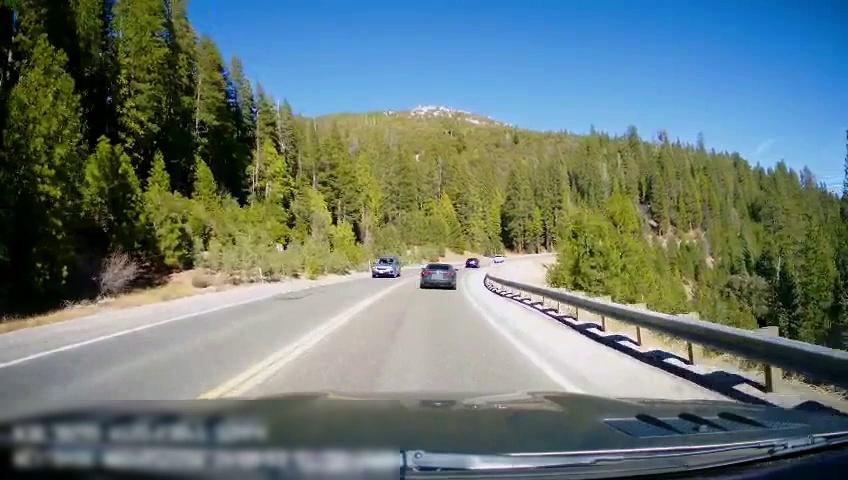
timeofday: Day
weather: Sunny
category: Drivable Space
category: Vehicles | Car
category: Vehicles | Car
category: Vehicles | SUV
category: Vehicles | Car
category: Lanes | Opposite Lane
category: Lanes | Current Lane
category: Lanes | Opposite Lane
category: Lanes | Current Lane